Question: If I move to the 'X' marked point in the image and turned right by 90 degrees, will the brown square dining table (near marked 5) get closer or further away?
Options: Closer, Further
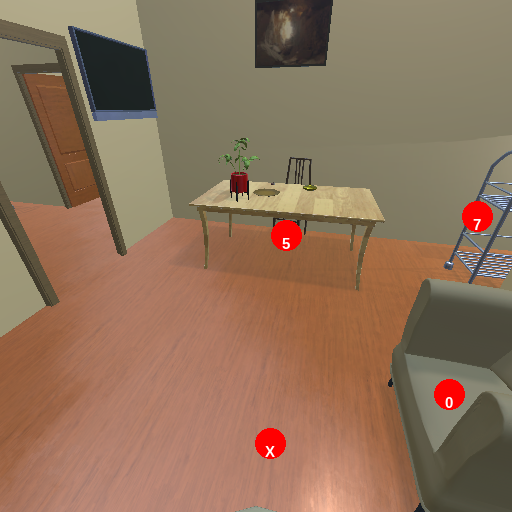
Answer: Closer